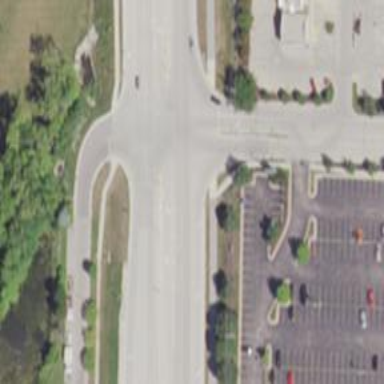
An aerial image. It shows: Unmarked crossing on path.